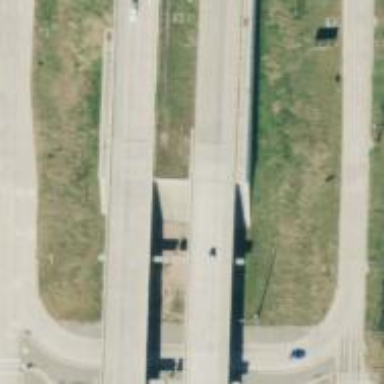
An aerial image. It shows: Motorway bridge.